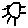
Label: sun